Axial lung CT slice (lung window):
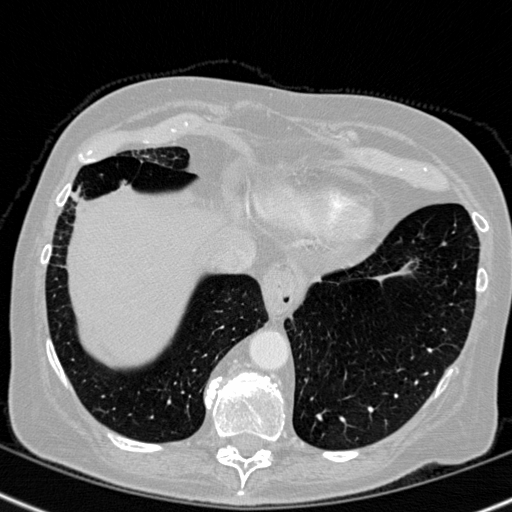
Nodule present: no